Question: I'm applying a background shadow on a UIView to give it the appearance of it being "on top of" the background (which is a MapView), however the shadow doesn't fully extend on the wider iPhone 6 and 6+ screens even though the UIView I'm applying it to does.
In 'viewDidLoad' I am applying the shadow to the UIView using this code:
'''
CALayer *layer = self.view_detailview.layer;
layer.shadowOffset = CGSizeMake(1, 1);
layer.shadowColor = [[UIColor blackColor] CGColor];
layer.shadowRadius = 4.0f;
layer.shadowOpacity = 0.80f;
layer.shadowPath = [[UIBezierPath bezierPathWithRect:layer.bounds] CGPath];
'''
In my storyboard I have a constraint set to force the UIView width to match the superviews width which is working without any problems or warnings. But when I run my the app on a 6 or 6+ I see that the shadow doesn't fully extend like so:

I can verify that the UIView does use the full width by setting its background color to something noticeable and seeing it fill the screen.
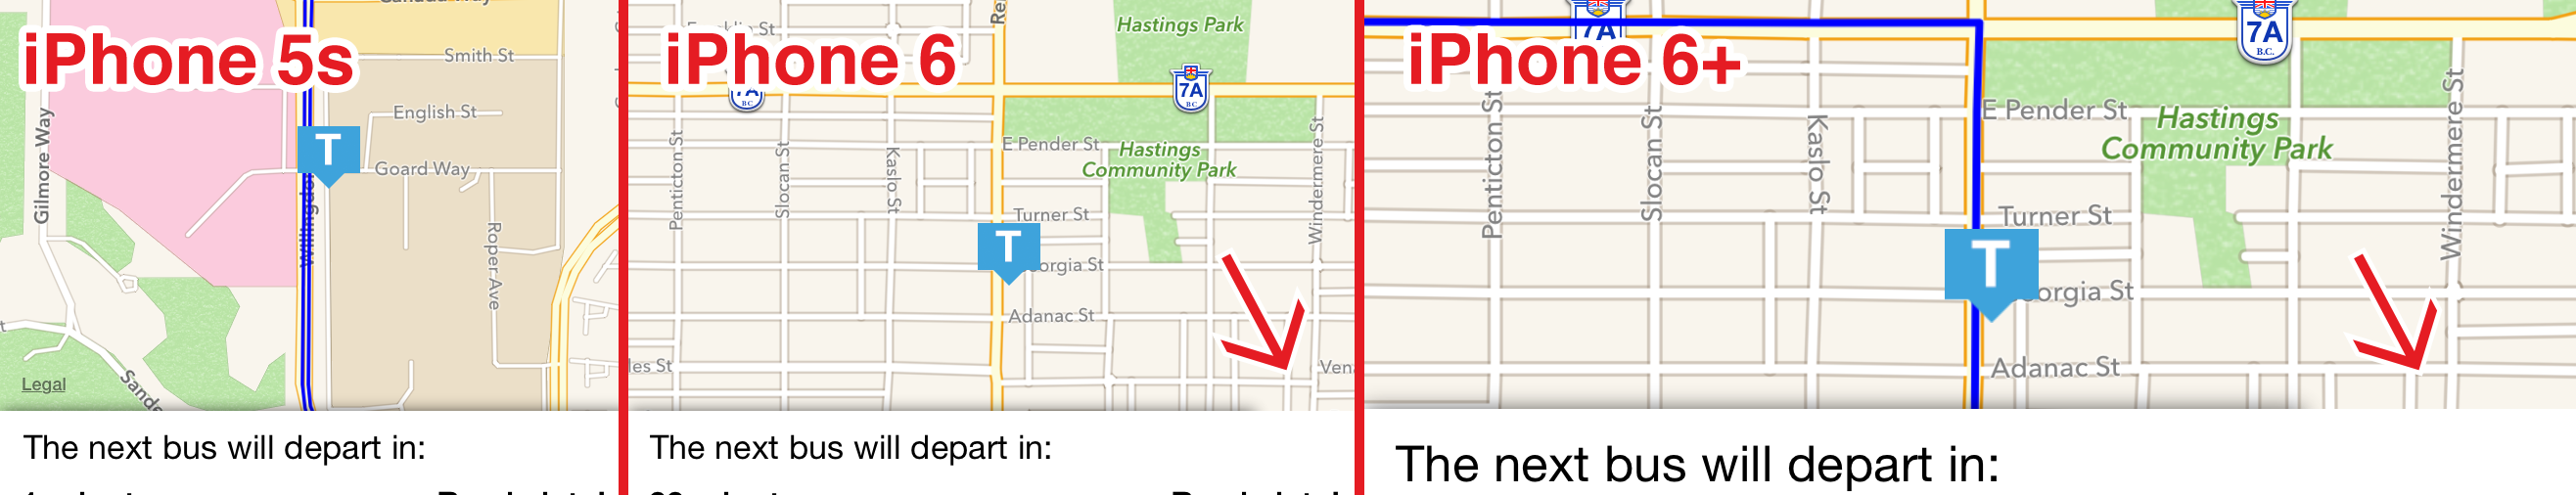
Answer: The problem is that you are using the bounds value when the view hasn't been properly layout yet.
Set the shadow in 'viewDidLayoutSubviews' (if using a view controller) or in 'layoutSubviews' (if using a standalone view). In the second case, don't forget to call '[super layoutSubviews]'.
Or don't change the 'shadowPath' at all. Doesn't it work without that line?